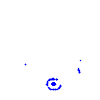
Particle: electron